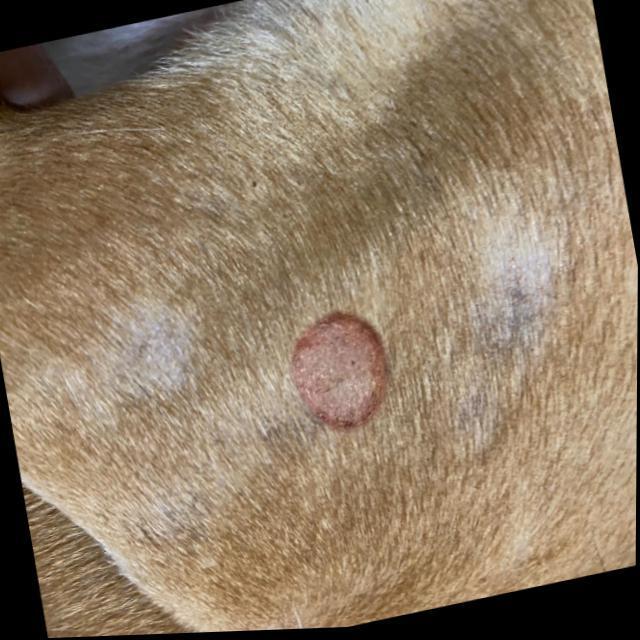
Canine ringworm (Dermatophytosis) — fungal infection caused by Microsporum or Trichophyton. Presents with circular alopecia, scaling, crusting, and broken hairs.